Question: here is my code :
'''
<div class="input-append">
<input name="username" maxlength="100" placeholder="Enter your username..." type="text" class="input-large" id="id_username" />
<input name="password" maxlength="100" placeholder="Enter your password..." type="password" class="input-large" id="id_password" />
<button class="btn btn-mini">Envoyer</button>
</div>
'''
here is the result :

how to align the button with the fields please ?
Regards
Bussiere
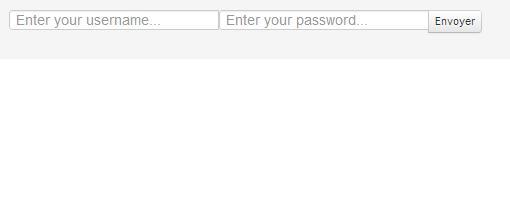
Answer: You could manually set the height to the same value
'''
.input-large,
.btn-mini {
height: 60px;
}
'''